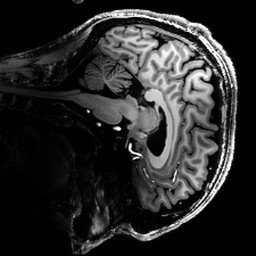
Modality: UNIT1_denoised
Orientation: sagittal
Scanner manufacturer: siemens
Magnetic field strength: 6.98 T
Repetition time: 4.75 s
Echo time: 0.00277 s